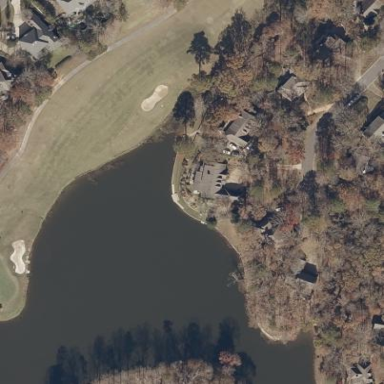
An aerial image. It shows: Golf course.